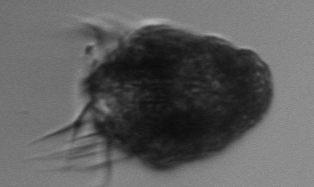
Label: Laboea_strobila